Question: I would like the top half of this image to display by default, and then use some CSS to make the image shift upward so that the bottom half shows when the mouse hovers over it. Here is the code and what I've tried, but it is not working. Can anyone help me make this code work?
HTML:
'''
<div id="next">
<a href="page2.html"><img src="images/next3.png" alt="next page"></a>
</div>
'''
CSS:
'''
#next a:hover{background: url('images/next3.png') 0 -45px;}
'''

EDIT:
HTML:
'''
<div id="next">
</div>
'''
CSS:
'''
#next {
height:40px;
width:160px;
background-image:url('images/next3.png');
}
#next:hover{background-position: 100% 100%;}
'''
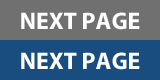
Answer: I think you need to use 'background-position' attribute to achieve this.
CSS
'''
div
{
height:40px;
width:160px;
background-image:url('http://i.stack.imgur.com/OOGtn.png');
}
div:hover
{
background-position:100% 100%;
}
'''
<URL>
You can also look into <URL>.